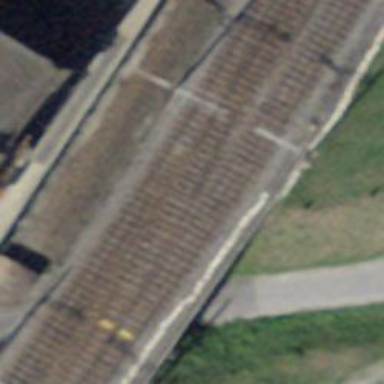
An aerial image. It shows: Railway bridge with electrified tracks and single rail.